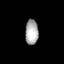
Tissue: prostate
Cell type: T cells
Senescence score: 0.283
Nuclear area (px): 317
Mean DAPI intensity: 173.038